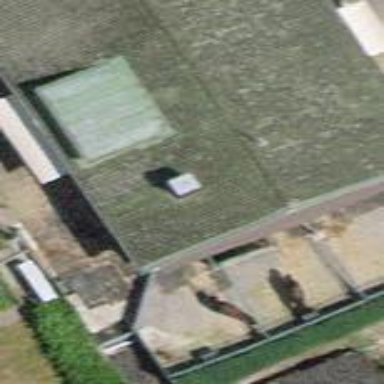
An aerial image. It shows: Solar power generator.